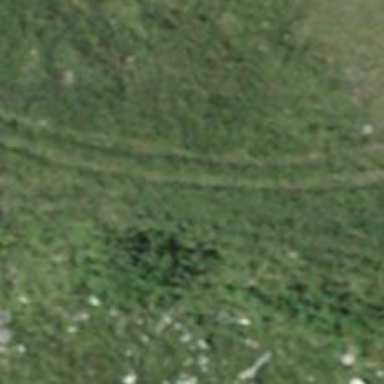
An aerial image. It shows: Path.